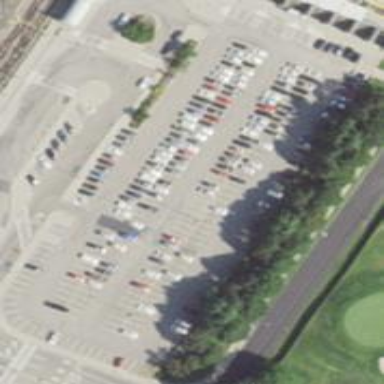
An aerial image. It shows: Outdoor parking area with asphalt surface. It includes bicycle parking racks and is suitable for park and ride services.